Question: Hi I need to do something like this :

I know,it's from an iphone application,but I want to add progressbar (circle) at the center of page and horizontal progressbar at the bottom of the page,which will show the current downloaded bytes and the speed of the internet connection.
I'm using this code for creating the circle progressbar :
'''
private void createCancelProgressDialog(String title, String message, String buttonText)
{
cancelDialog = new ProgressDialog(this);
cancelDialog.setTitle(title);
cancelDialog.setMessage(message);
cancelDialog.setButton(buttonText, new DialogInterface.OnClickListener()
{
public void onClick(DialogInterface dialog, int which)
{
finish();
}
});
cancelDialog.show();
}
'''
Any idea how to add the second horizontal progressbar? I tried to include it in createCancelProgressDialog but it didn't work.
Thanks in advance!
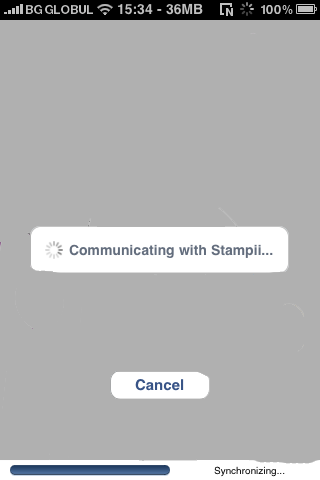
Answer: You need to create a custom layout for your ProgressDialog and do your calculations in Runnable or using AsyncTask for example. Here is an example how you can do it : <URL>.